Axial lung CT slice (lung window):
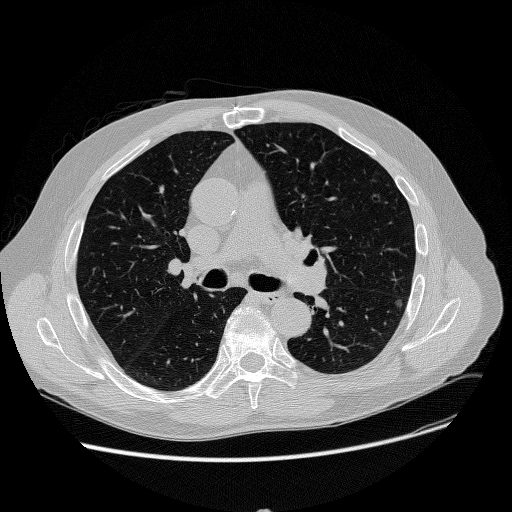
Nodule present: yes
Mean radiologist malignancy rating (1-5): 3.25